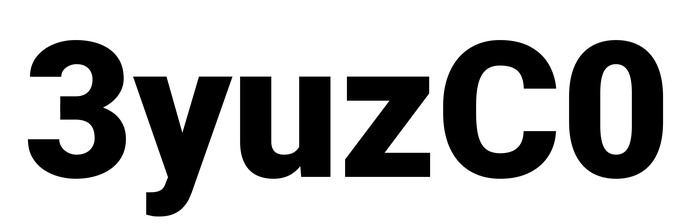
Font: Roboto_Black